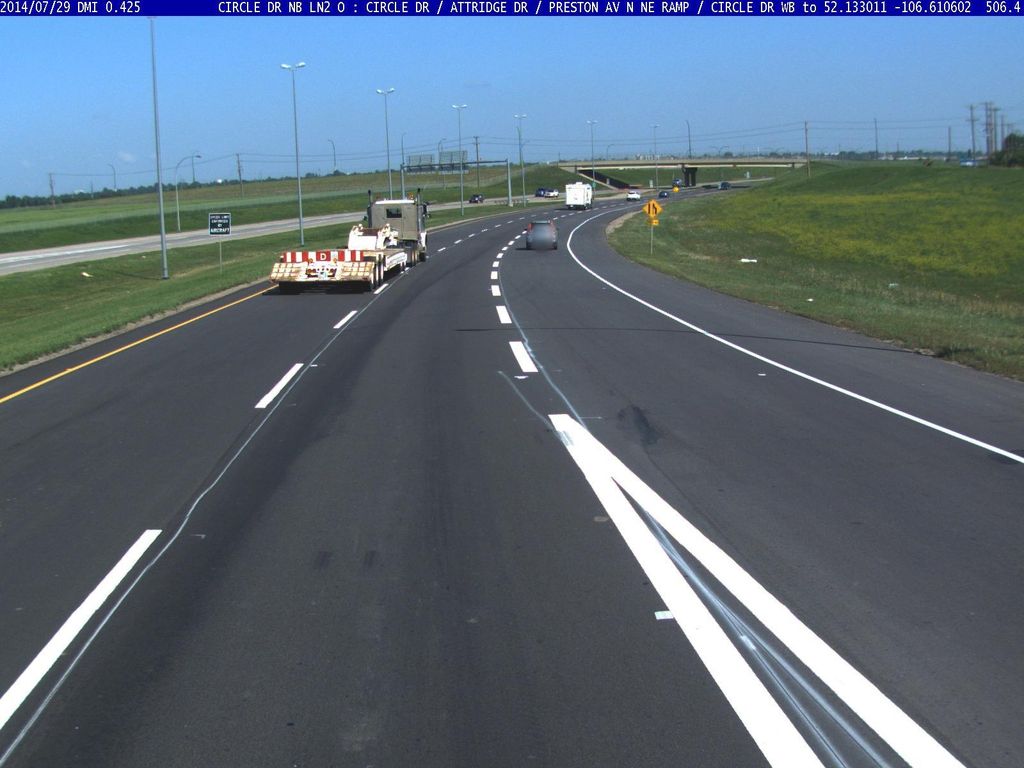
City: saskatoon